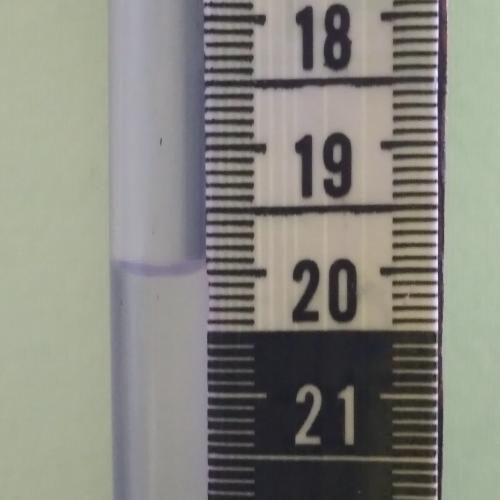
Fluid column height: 20.0 cm